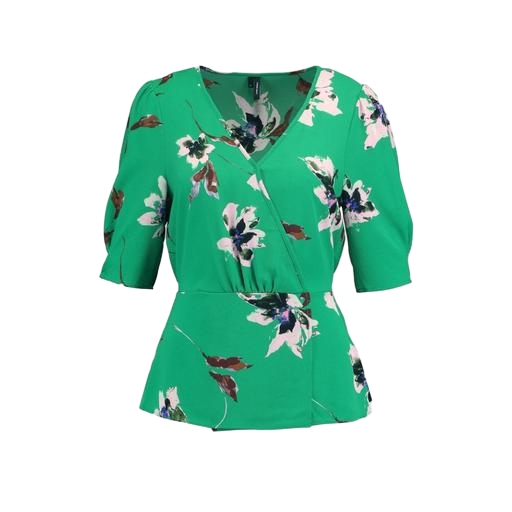
green ray floral-printed blouse, green floral print blouse, green floral printed shirt, white background